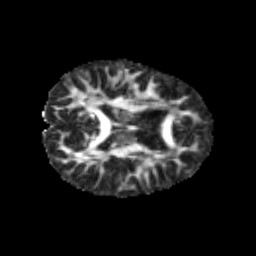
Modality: FA
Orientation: axial
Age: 9
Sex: male
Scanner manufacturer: siemens
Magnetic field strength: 3 T
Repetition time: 3.8 s
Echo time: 0.07 s